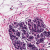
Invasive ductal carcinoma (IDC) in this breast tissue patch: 0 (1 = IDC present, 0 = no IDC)